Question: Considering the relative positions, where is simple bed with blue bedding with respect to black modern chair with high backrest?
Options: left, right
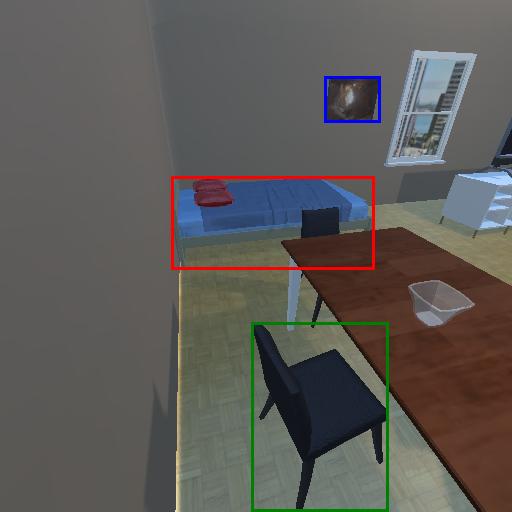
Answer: left